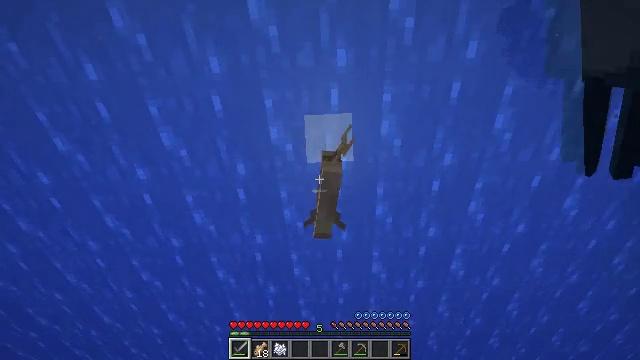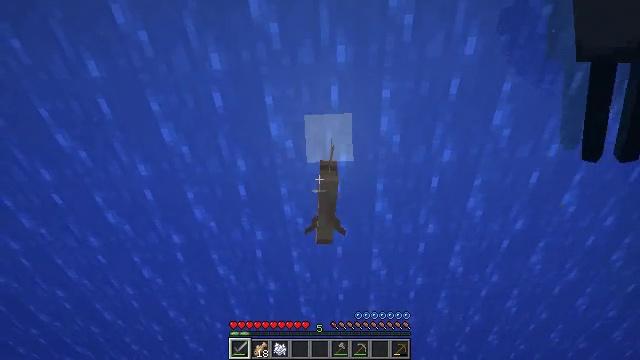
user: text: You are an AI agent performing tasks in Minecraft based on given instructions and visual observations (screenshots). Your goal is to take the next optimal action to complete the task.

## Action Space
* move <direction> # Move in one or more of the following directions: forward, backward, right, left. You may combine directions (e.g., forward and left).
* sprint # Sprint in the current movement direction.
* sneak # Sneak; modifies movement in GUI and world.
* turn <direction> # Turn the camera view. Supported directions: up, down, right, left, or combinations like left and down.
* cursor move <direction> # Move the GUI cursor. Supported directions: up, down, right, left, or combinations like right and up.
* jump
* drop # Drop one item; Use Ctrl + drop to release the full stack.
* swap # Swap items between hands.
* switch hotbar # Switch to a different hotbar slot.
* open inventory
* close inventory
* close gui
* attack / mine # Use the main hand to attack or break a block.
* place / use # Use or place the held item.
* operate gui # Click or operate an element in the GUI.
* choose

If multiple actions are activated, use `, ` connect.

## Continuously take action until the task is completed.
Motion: motion action
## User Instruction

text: Kill the cod.
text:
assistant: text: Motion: move forward
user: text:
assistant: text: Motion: no_op